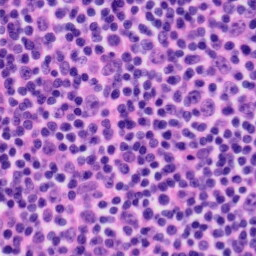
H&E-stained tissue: Tonsil